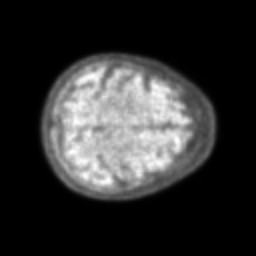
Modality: PET
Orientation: axial
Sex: female
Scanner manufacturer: ge